Question: Can i use 'jquery'(or javascript) to force an html5 'video' player to play in 'picture in picture' mode?(image below)
.
This is for my personal site on which i'm using 'jquery 3.3.1'(hosted by Google). For now i managed to use 'space' bar to play/pause. This is my code so far:
'''
<video id="player">
<!-- source -->
</video>
<script>
player = $('#player')[0];
var player = $('#player')[0];
$(window).keydown(function(e) {
switch(e.which){
case(32):
if(player.paused){
player.play();
} else{
player.pause();
}
break;
}
});
</script>
'''
Here is the code on <URL>.
The 'i' key on 'keydown' is '73'
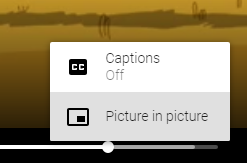
Answer: This is possible, although obviously <URL>.
To make it work listen for the key in your 'switch'. Then you can can call 'requestPictureInPicture()' on the player to have it enter PIP mode. To make the toggle work when pressing again you need to check the 'pictureInPictureElement' property of the 'document'. If it returns 'true', then PIP mode is already in use and you can end it by calling 'document.exitPictureInPicture()', like this:
'''
var player = $("#player")[0];
$(window).keydown(function(e) {
switch (e.which) {
case 32:
player.paused ? player.play() : player.pause();
break;
case 73:
if (player.requestPictureInPicture) { // feature detection to stop errors in unsupported browsers
if (document.pictureInPictureElement) {
document.exitPictureInPicture();
} else {
player.requestPictureInPicture();
}
}
break;
}
});
'''
'''
video {
width: 450px;
}
'''
'''
<script src="https://cdnjs.cloudflare.com/ajax/libs/jquery/3.3.1/jquery.min.js"></script>
<video id="player" controls>
<source src="https://www.w3schools.com/howto/rain.mp4" type="video/mp4">
</video>
'''
One caveat here is that after pressing the focus is transferred to the PIP window, hence pressing a second time appears to do nothing until you click on the browser window again to return focus so that the 'keydown' listener can take effect.